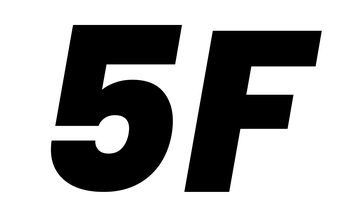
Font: Poppins-ExtraBoldItalic